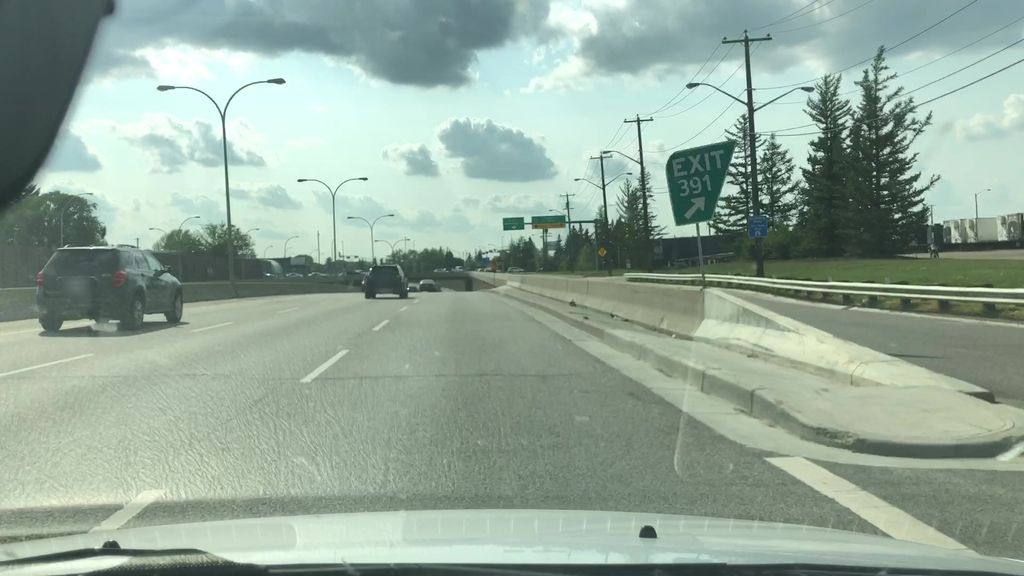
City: edmonton